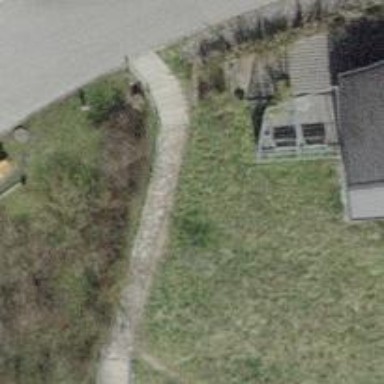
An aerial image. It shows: Set of steps on the road.